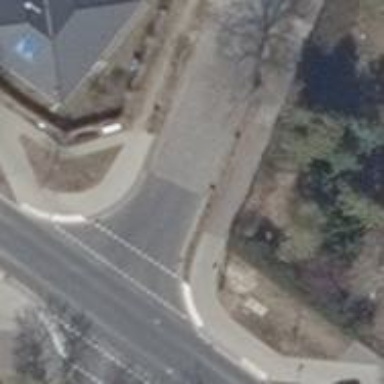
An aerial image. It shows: Road with "give way" sign.